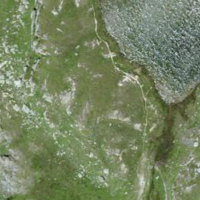
EUNIS habitat code: 31
Species observed at this site:
Eriophorum scheuchzeri
Arnica montana
Campanula barbata